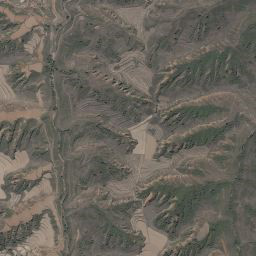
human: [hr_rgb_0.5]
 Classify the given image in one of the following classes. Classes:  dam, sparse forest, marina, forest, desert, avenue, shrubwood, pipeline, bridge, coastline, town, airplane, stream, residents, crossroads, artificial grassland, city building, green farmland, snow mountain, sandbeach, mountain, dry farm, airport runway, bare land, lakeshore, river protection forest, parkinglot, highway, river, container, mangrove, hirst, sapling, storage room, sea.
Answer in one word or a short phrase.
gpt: mountain